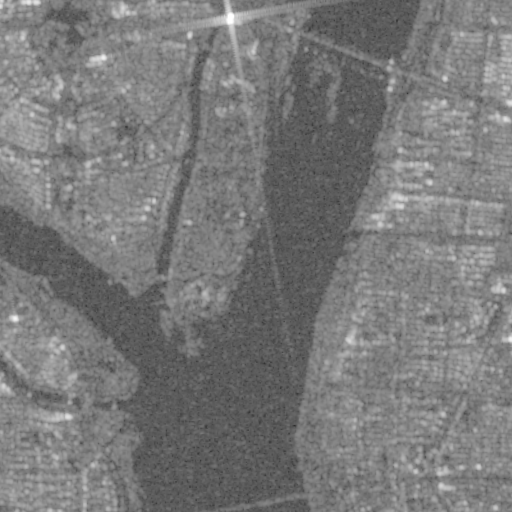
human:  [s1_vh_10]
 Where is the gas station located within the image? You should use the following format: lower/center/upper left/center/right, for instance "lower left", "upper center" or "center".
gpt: The gas station is located in the center right of the image.
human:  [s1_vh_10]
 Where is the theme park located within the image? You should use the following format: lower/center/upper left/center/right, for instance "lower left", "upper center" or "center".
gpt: The theme park is located in the lower center of the image.
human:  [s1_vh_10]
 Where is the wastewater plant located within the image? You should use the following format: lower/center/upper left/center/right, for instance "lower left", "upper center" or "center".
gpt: The wastewater plant is located in the center of the image.
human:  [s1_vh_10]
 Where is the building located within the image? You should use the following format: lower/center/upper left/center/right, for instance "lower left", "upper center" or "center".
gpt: There is no building in the image.

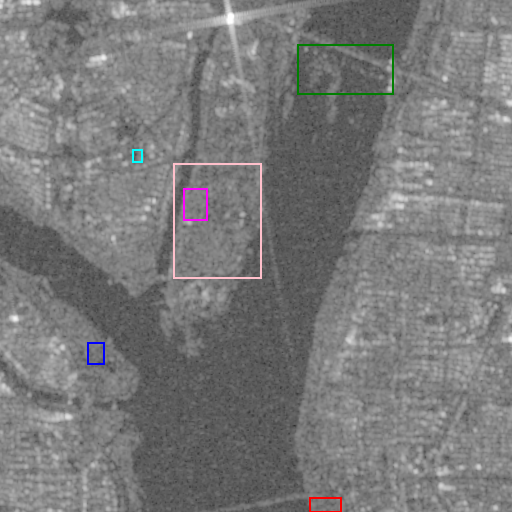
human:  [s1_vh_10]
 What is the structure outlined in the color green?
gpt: The structure outlined in green is a dam.
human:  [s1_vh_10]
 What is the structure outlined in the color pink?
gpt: The structure outlined in pink is a park.
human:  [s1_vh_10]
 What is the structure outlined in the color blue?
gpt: The structure outlined in blue is a parking lot.
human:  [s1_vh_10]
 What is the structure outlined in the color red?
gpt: The structure outlined in red is a theme park.
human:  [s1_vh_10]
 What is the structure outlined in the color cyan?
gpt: The structure outlined in cyan is a track.
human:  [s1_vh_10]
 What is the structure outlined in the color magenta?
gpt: The structure outlined in magenta is a wastewater plant.
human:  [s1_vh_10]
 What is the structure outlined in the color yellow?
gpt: There is no yellow outline.